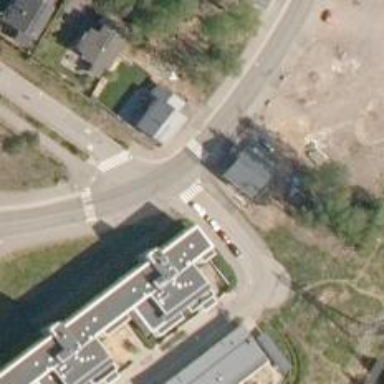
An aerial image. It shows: Asphalt cycleway with crossing.